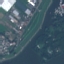
Label: River